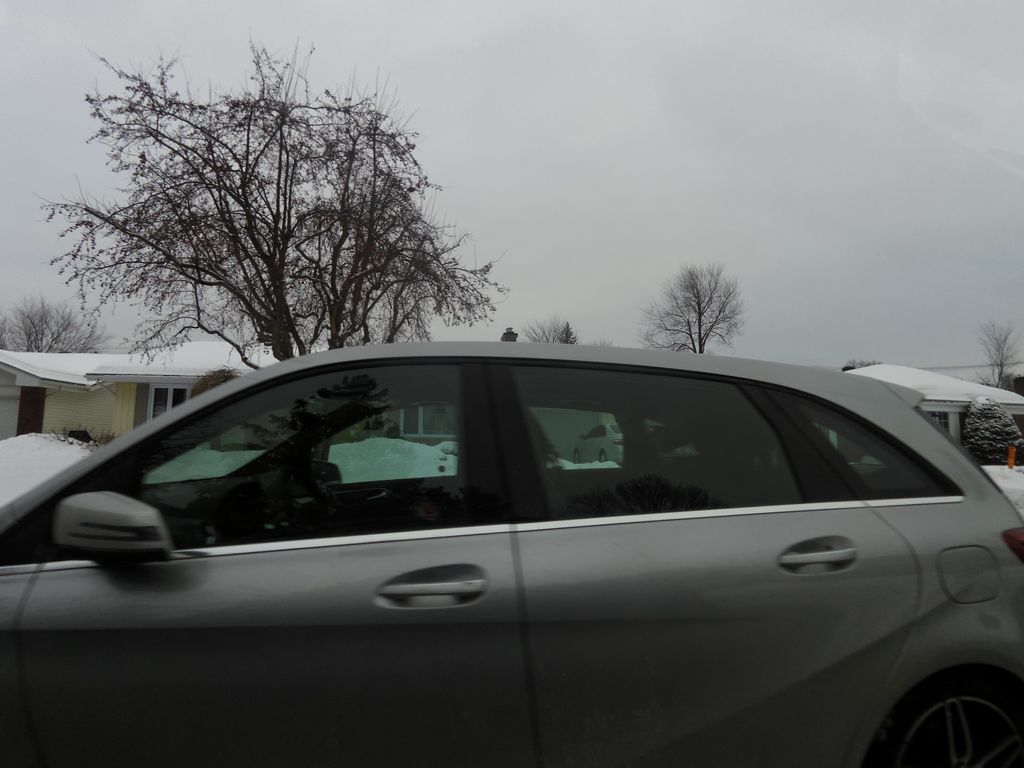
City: ottawa-gatineau